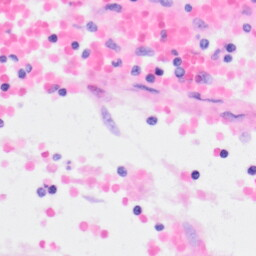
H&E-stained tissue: Kidney